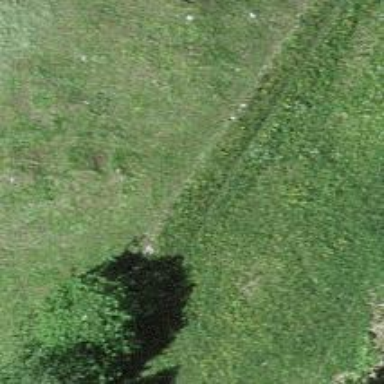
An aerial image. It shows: Path covered in grass.